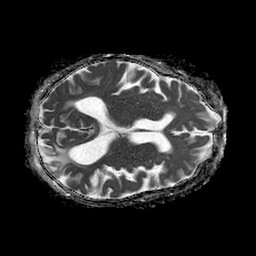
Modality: ADC
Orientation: axial
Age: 72
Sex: female
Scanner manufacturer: philips
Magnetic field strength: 1.5 T
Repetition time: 4.6 s
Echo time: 0.08528 s